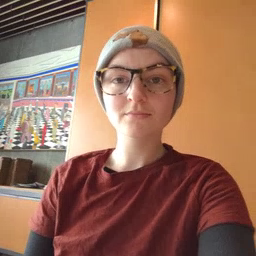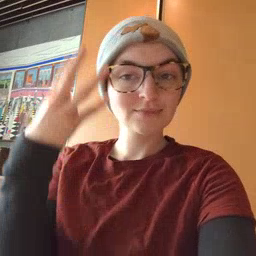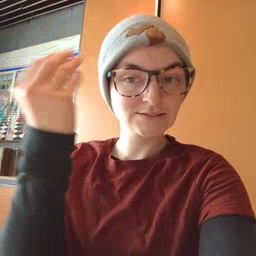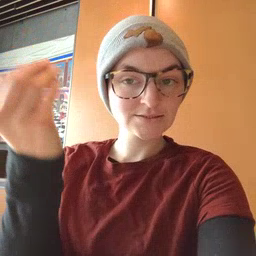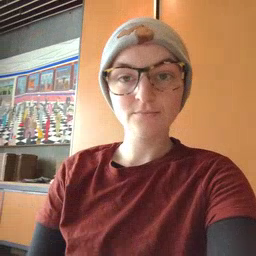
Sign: outside